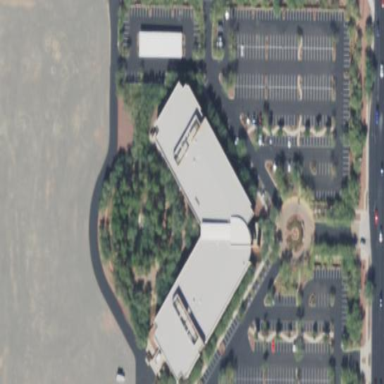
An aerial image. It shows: Commercial building.